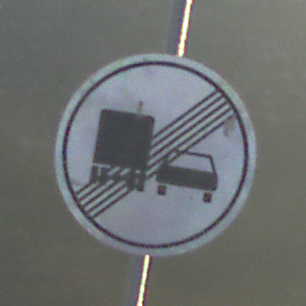
Verkehrszeichen: EndeUeberholverbotKraftfahrzeuge
Umgebung: Outdoor, Nature
Tageszeit: SunriseSunset
Wetter: PartlyCloudy
Licht: Natural
Jahreszeit: Summer
Kontrast: HighContrast